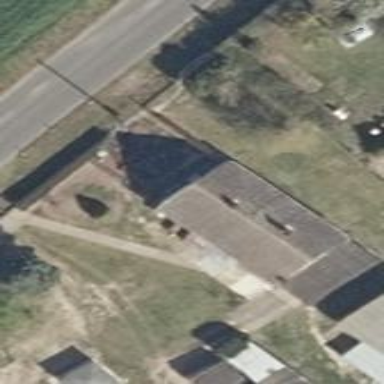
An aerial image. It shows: Detached building.